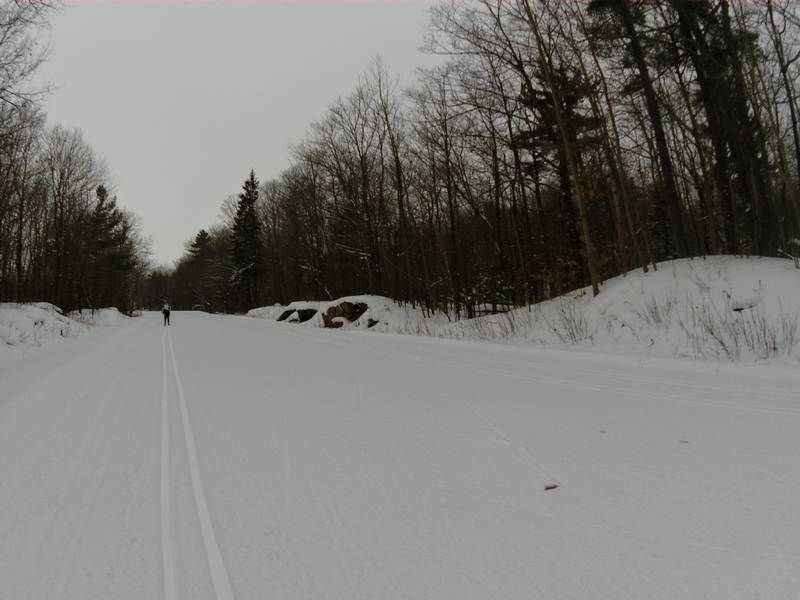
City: ottawa-gatineau